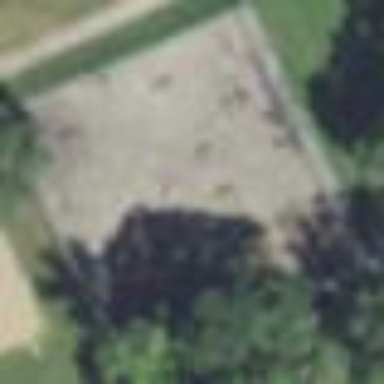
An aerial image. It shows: Basketball court located in leisure land pitch.